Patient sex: M
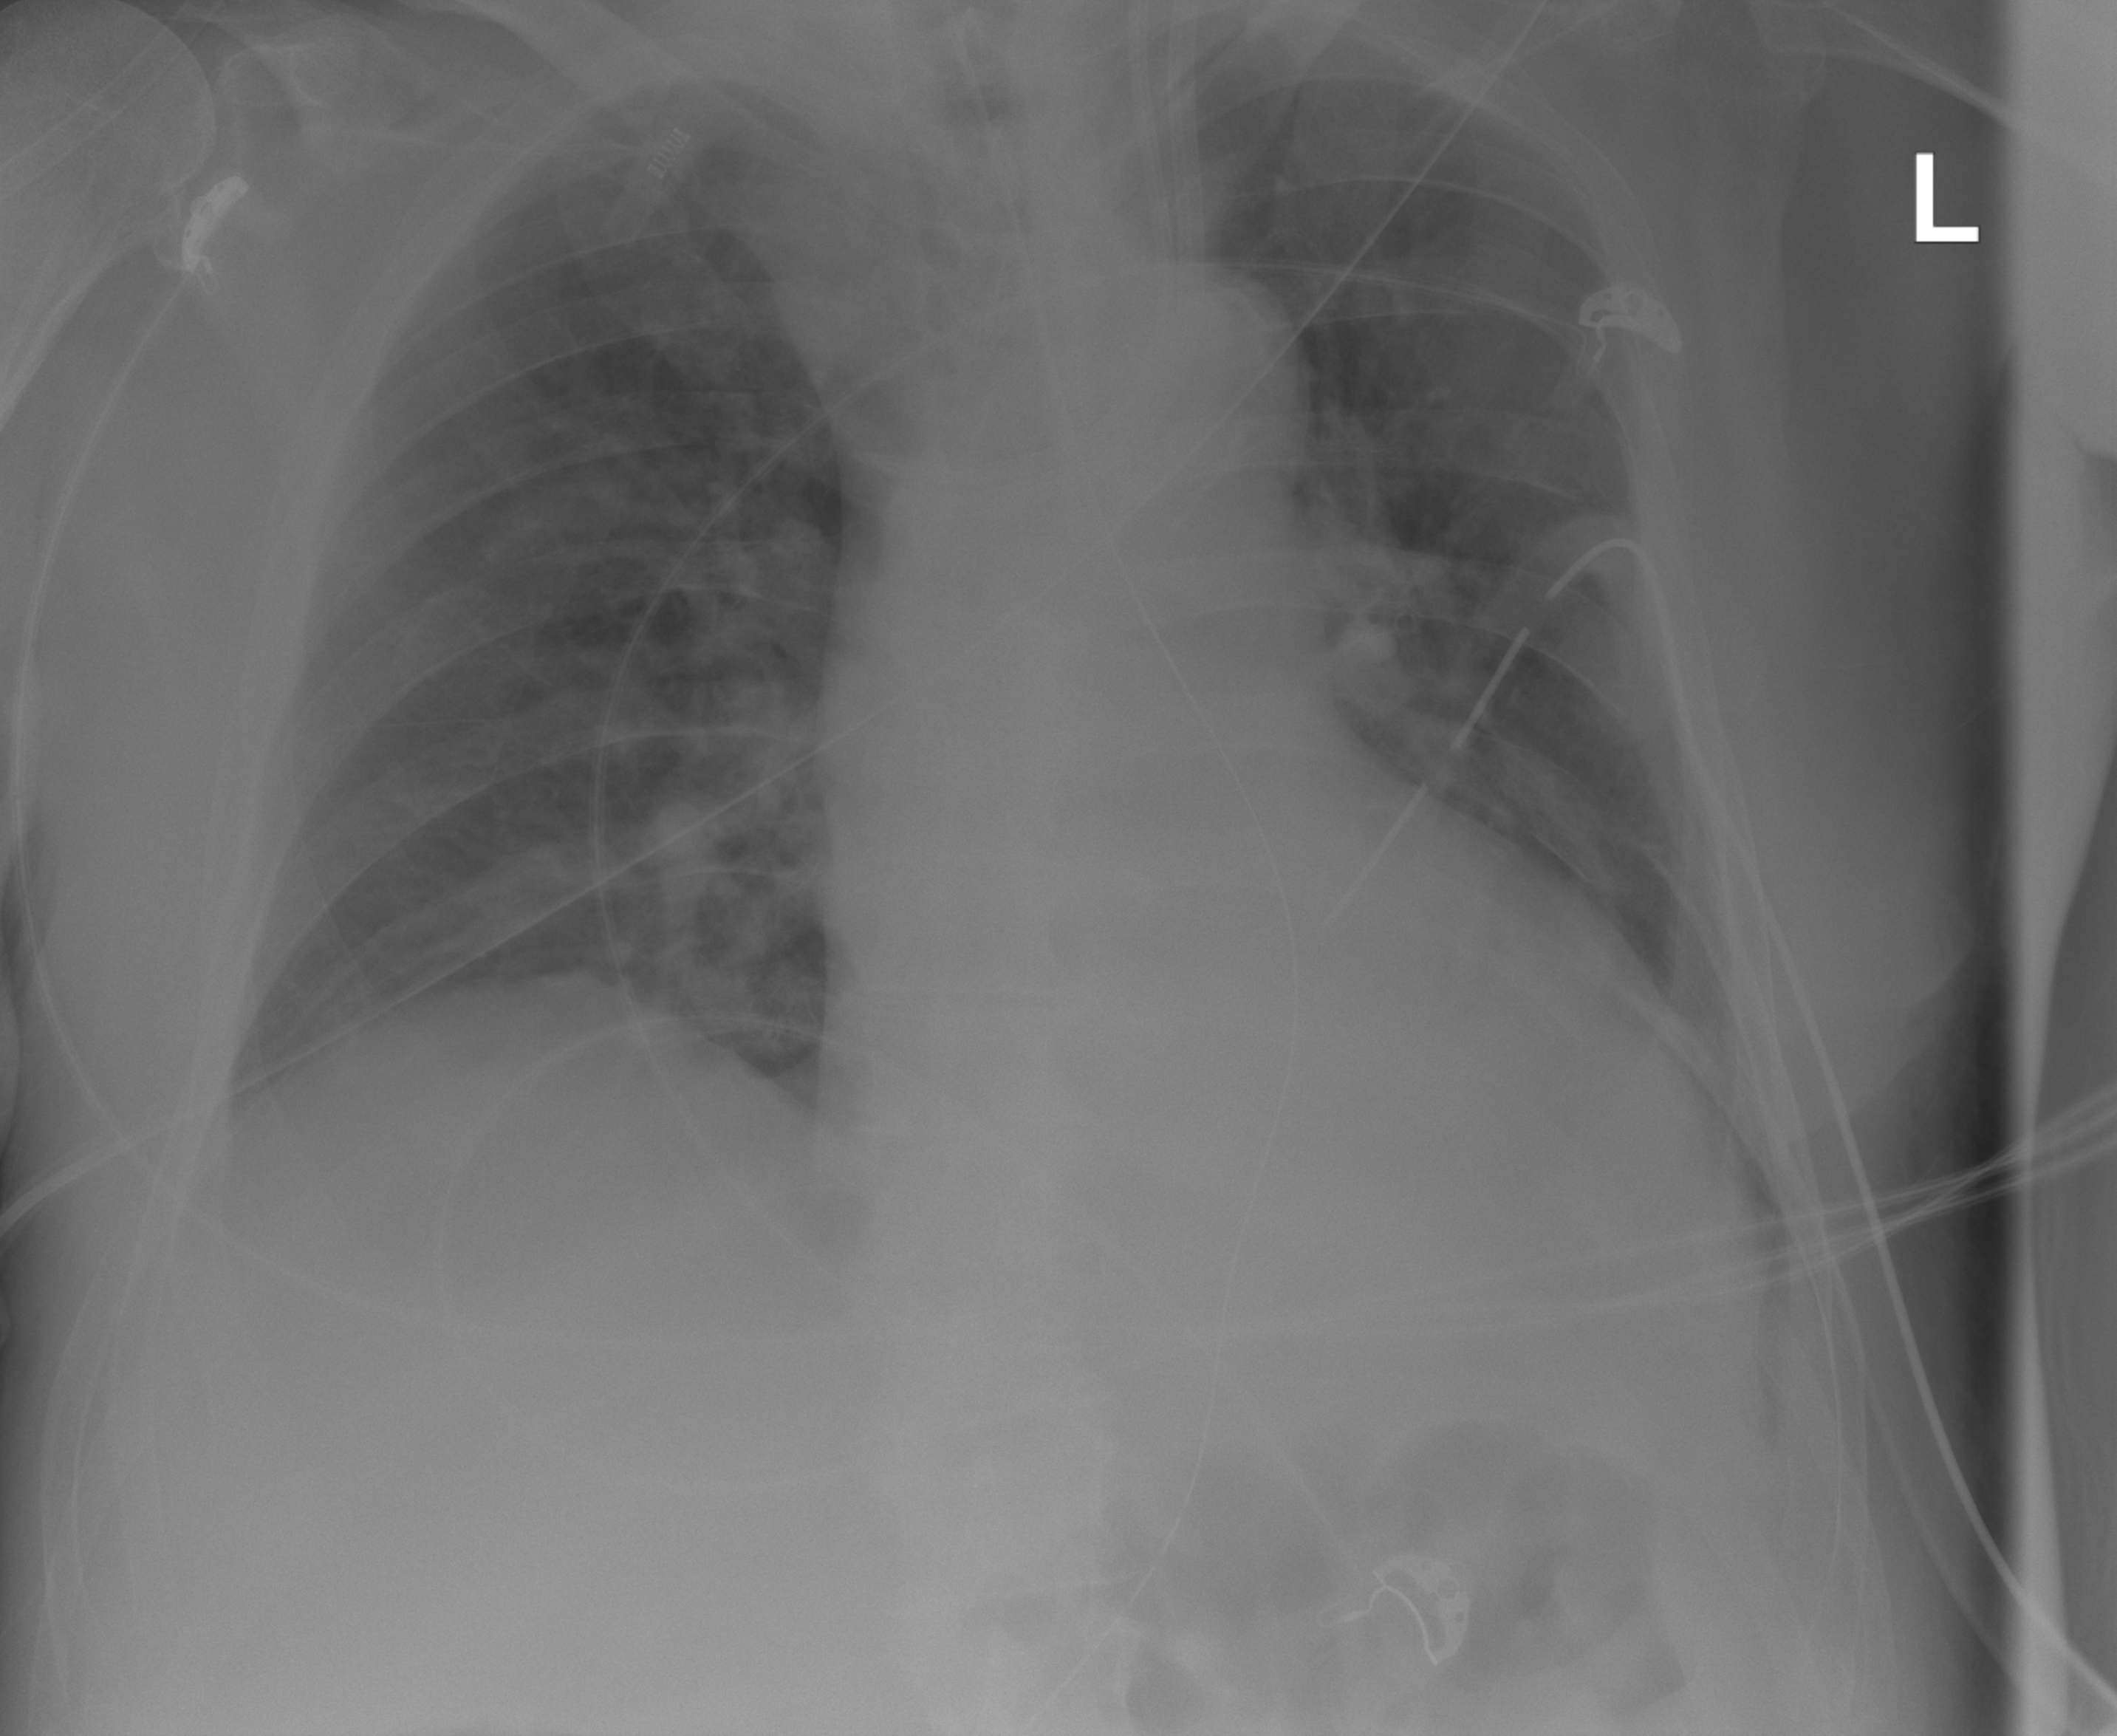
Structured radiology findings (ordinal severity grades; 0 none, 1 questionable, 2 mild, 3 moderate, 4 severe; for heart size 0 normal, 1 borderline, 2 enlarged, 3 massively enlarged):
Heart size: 2
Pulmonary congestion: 0
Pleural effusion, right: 0
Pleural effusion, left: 0
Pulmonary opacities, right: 0
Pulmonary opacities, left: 0
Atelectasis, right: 0
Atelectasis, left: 2